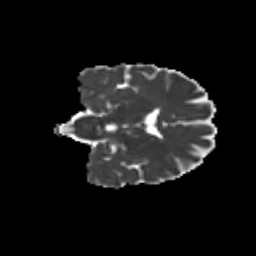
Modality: MD
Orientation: coronal
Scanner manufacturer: siemens
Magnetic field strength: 3 T
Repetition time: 9.2 s
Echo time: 0.084 s